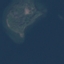
Label: SeaLake